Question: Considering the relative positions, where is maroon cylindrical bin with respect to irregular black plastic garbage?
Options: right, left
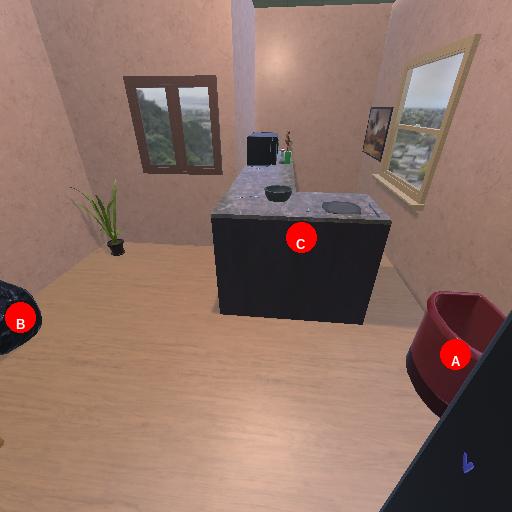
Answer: right